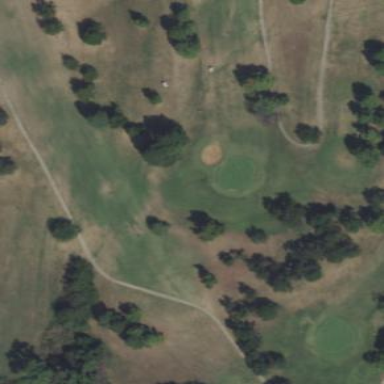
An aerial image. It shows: Golf fairway surrounded by grass.